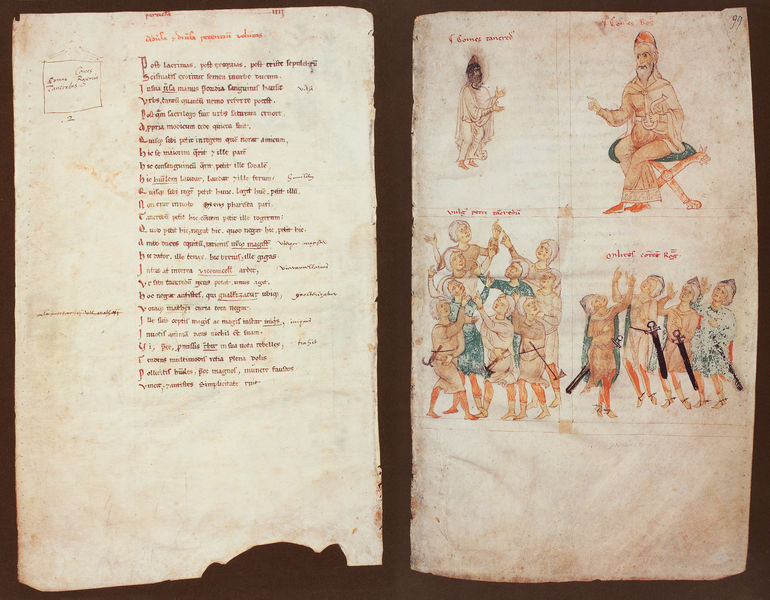
Titel: Liber ad honorem Augusti sive de rebus Siculis/ Buch zu Ehren des Kaisers Augustus oder über die Angelegenheiten Siziliens
Künstler: Pietro da Eboli
Institution: Bern, Burgbibliothek
Schlagwörter: blätter, mann, frauen, menschen, männer, rot, personen, schrift, bilder, buch, text, stempel, mittelalter, krieger, zeichnungen